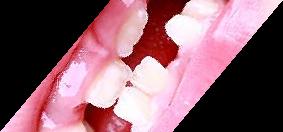
Condition: hypodontia